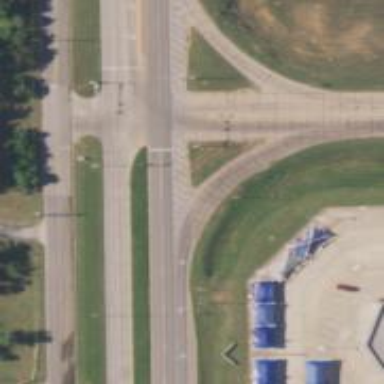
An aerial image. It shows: This image shows trunk highway that functions as expressway.